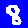
Digit: 8